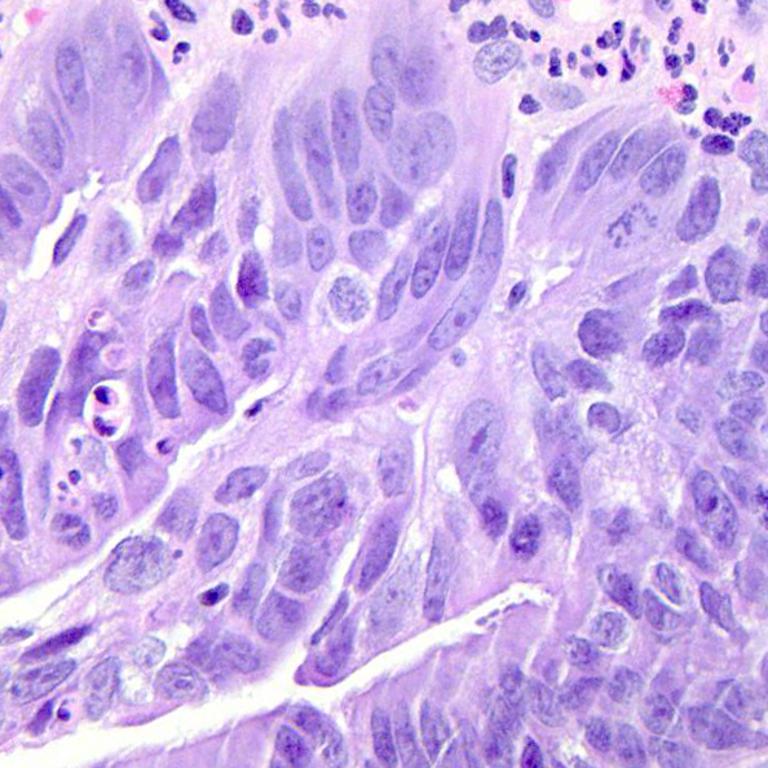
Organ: colon
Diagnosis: adenocarcinomas